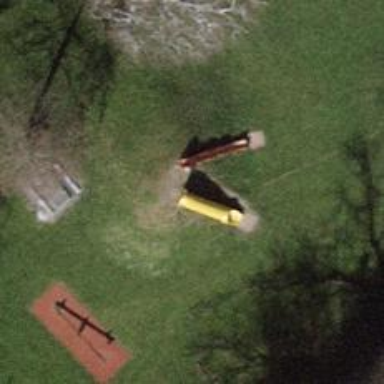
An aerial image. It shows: Playground area for leisure land.